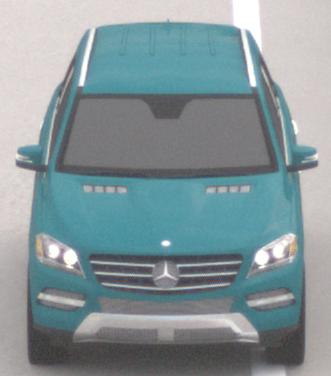
Make: Mercedes-Benz
Model: ML 350
Detailed model: M-Class (166)
Model produced from: 2011/11
Model produced until: 2014/10
Doors: 5
Color: blue
Road condition: dry road
Daytime: midday
Contrast: low contrast